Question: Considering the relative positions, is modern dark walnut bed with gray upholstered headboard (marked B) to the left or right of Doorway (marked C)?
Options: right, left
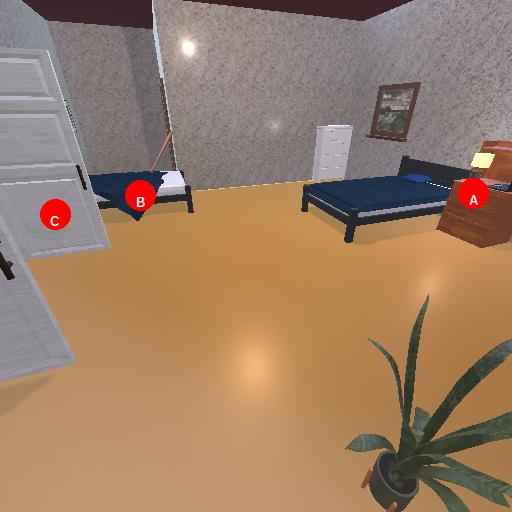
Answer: right